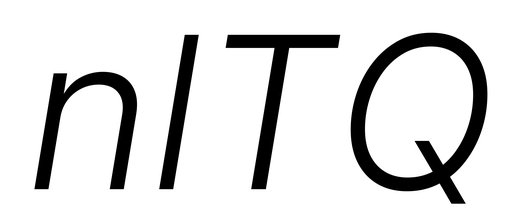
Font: Inter-Italic_Light_Italic